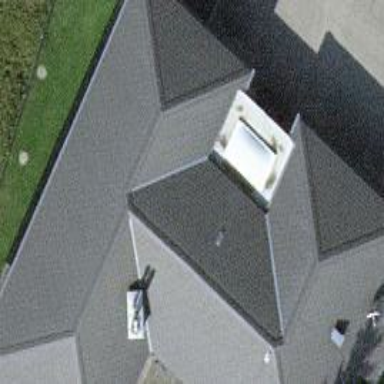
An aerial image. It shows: Building with ridge on the roof.